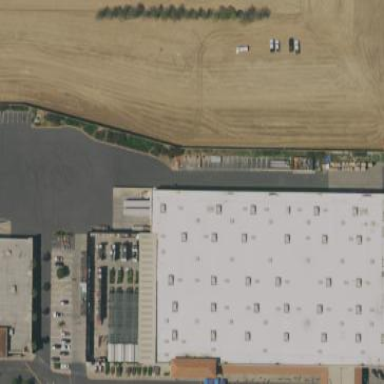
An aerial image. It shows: Commercial building.